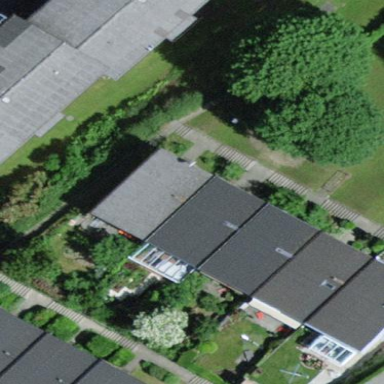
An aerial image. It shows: Terrace building.